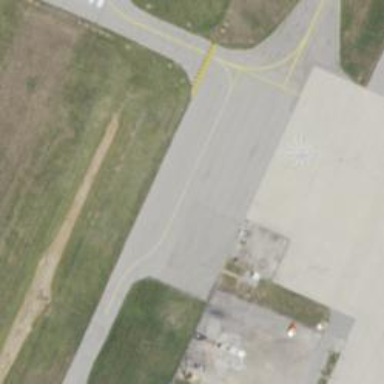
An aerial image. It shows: View of taxiway at the airport.